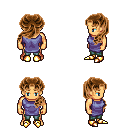
a pixel art fantasy rpg character, male body template, human, tanned skin, chain tabard jacket, teal pants, brown princess hairstyle, gold boots, four views (front, back, left, right), 2x2 character sprite sheet, small pixel art, hard edges, no anti-aliasing